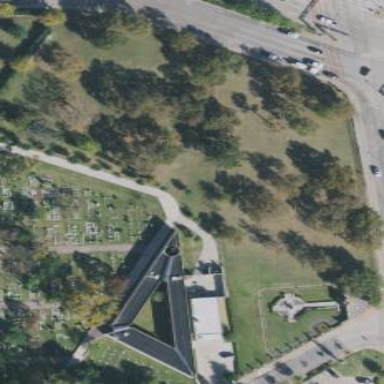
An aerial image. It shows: Cemetery.